Question: My markup looks like so:
'''
<p>
<select></select>
<input type="submit" id="submit" value="submit" name="submit" />
</p>
'''
Here's the CSS:
'''
//No specific styles for the select element nor inherited ones.
#submit {
background: url("images/img.png") no-repeat scroll 0 0 transparent;
border: 1px solid #FFFAEE;
cursor: pointer;
height: 34px;
margin-left: 30px;
width: 145px;
}
'''
The issue is the submit button is a few pixels above the select element. Here's a screenshot:

This happens in Webkit browsers and IE but not in Firefox.
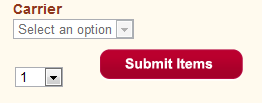
Answer: I copied your code into jsfiddle and the select and submit button align up nicely in ff,chrome and ie9.
<URL>
Apparently there's some code you're not supplying causing this - do you have a live url to the page?
If not, you could try: 'vertical-align: middle;'